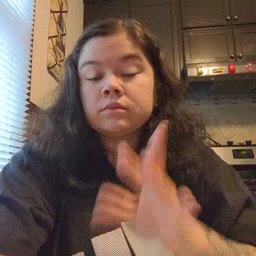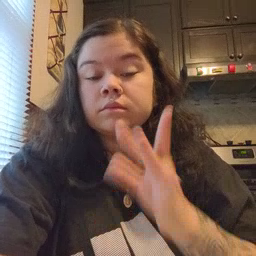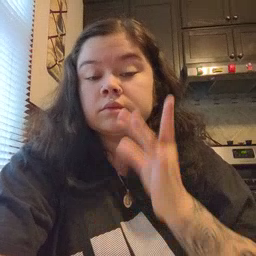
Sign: snack